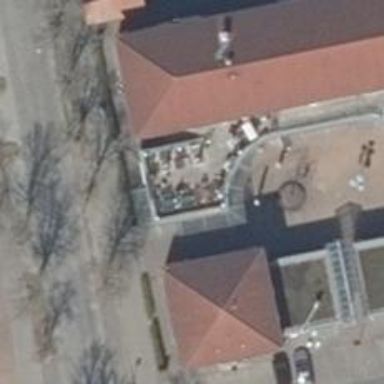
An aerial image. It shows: Restaurant.